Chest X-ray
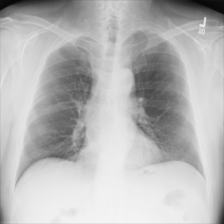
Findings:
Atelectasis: negative
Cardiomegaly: negative
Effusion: negative
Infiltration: negative
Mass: negative
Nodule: negative
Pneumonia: negative
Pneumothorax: negative
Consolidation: negative
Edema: negative
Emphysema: negative
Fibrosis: negative
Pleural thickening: negative
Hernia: negative